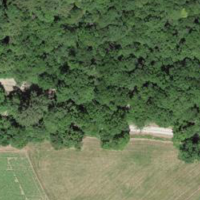
EUNIS habitat code: 41
Species observed at this site:
Fagus sylvatica